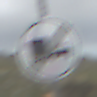
Verkehrszeichen: EndeUeberholverbotKraftfahrzeuge
Umgebung: Outdoor, Nature
Tageszeit: Midday
Wetter: Overcast
Licht: Natural
Jahreszeit: NotSpecified
Kontrast: LowContrast